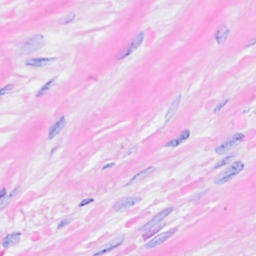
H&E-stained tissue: Breast